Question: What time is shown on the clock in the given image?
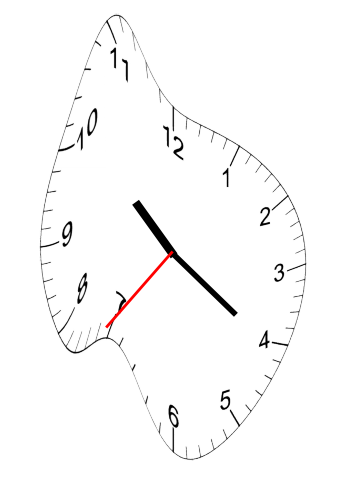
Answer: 10:20:36